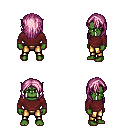
a pixel art fantasy rpg character, male body template, orc, green skin, maroon long-sleeve shirt, gold greaves, pink long hairstyle, four views (front, back, left, right), 2x2 character sprite sheet, small pixel art, hard edges, no anti-aliasing